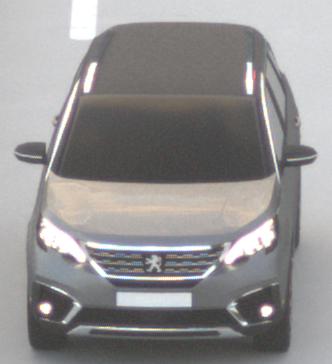
Make: Peugeot
Model: 5008 1.2 PureTech 130 Active
Detailed model: 5008 (II) (03/17 - 09/20)
Model produced from: 2017/03
Model produced until: 2018/07
Doors: 5
Color: gray
Road condition: dry road
Daytime: sunrise or sunset
Contrast: low contrast